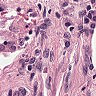
Metastatic tissue present: no